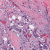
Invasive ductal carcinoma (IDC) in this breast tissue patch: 1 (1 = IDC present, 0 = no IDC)